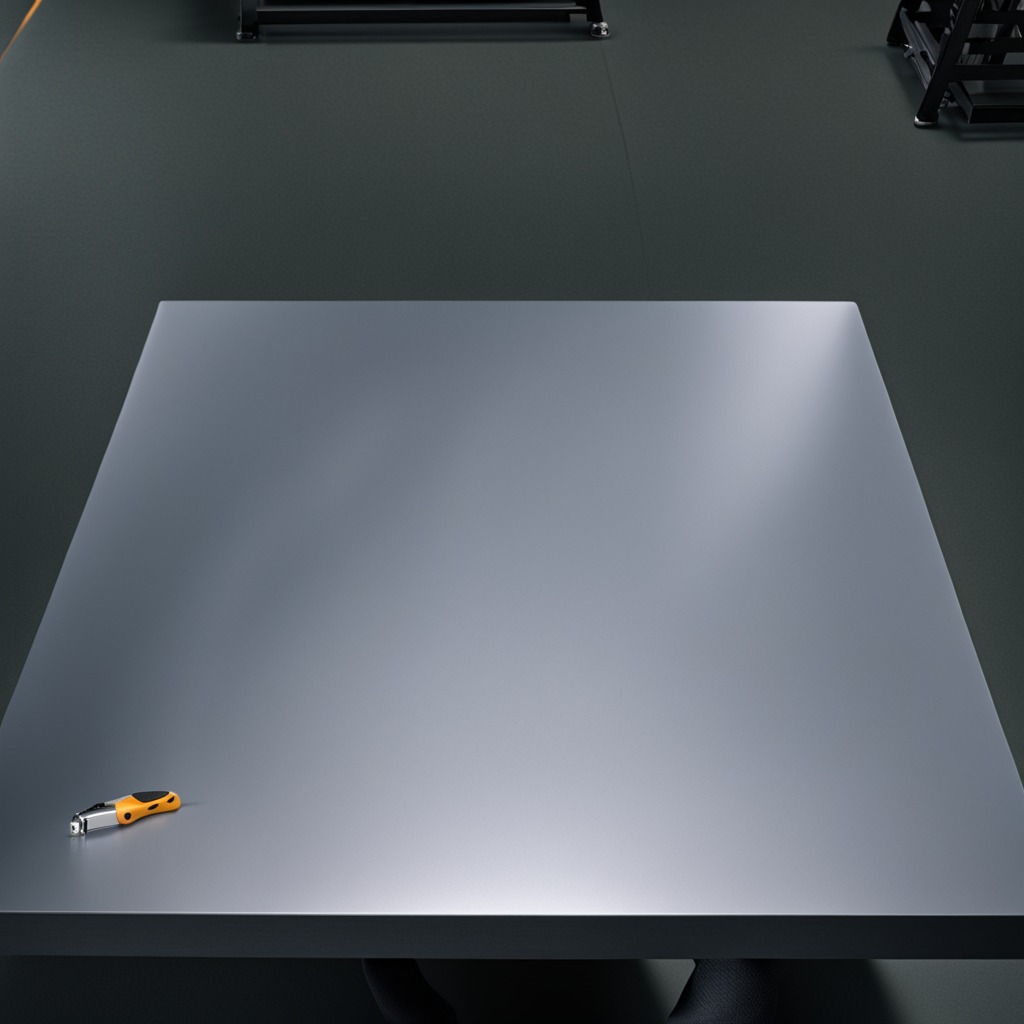
A utility knife is lying on the tabletop.